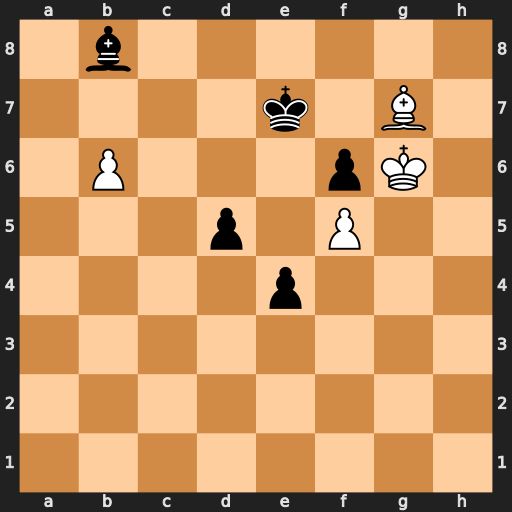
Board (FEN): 1b6/4k1B1/1P3pK1/3p1P2/4p3/8/8/8
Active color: w
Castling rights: -
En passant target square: -
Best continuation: Bxf6+ Kd6 Bd4